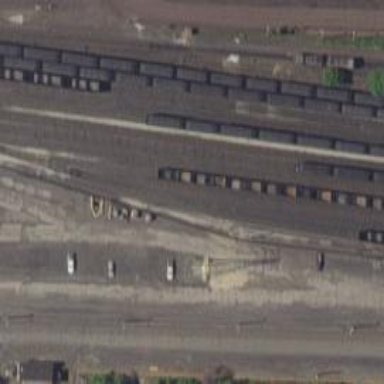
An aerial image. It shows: Railway spur service.